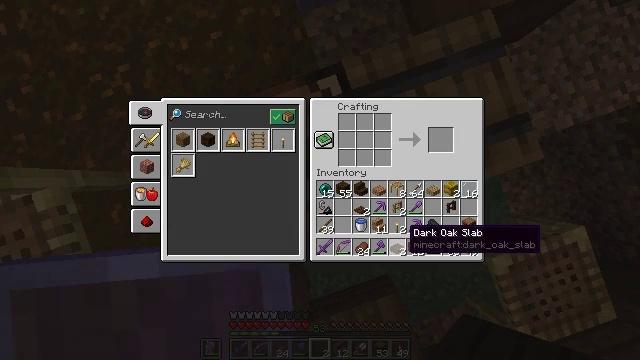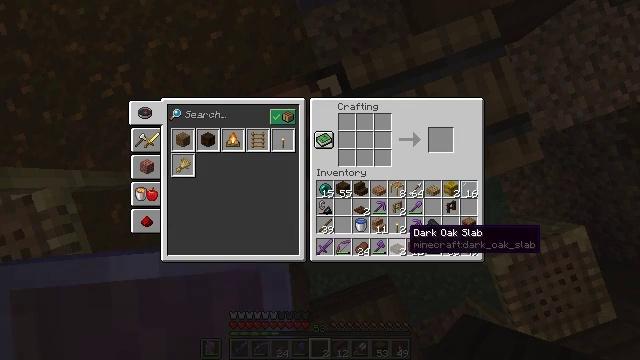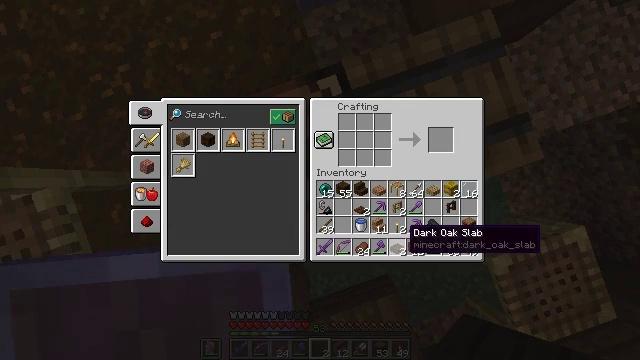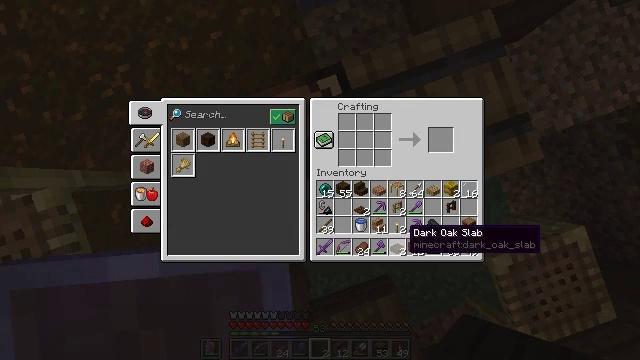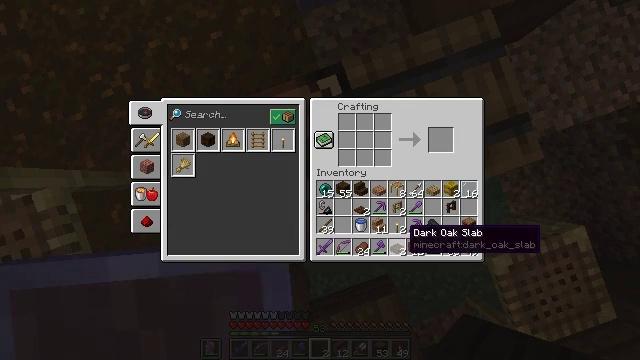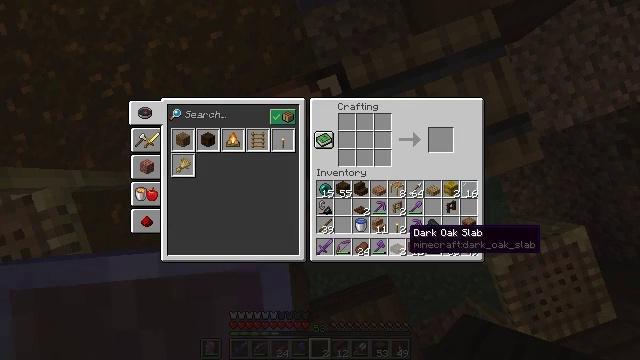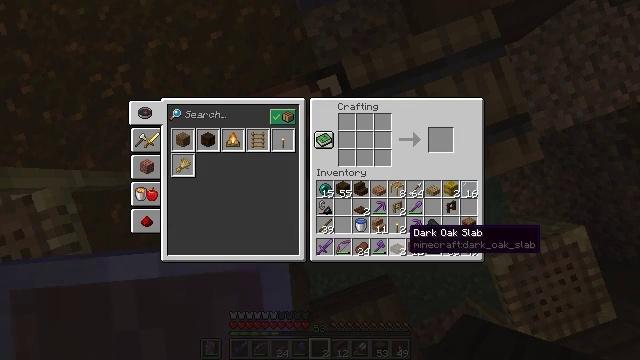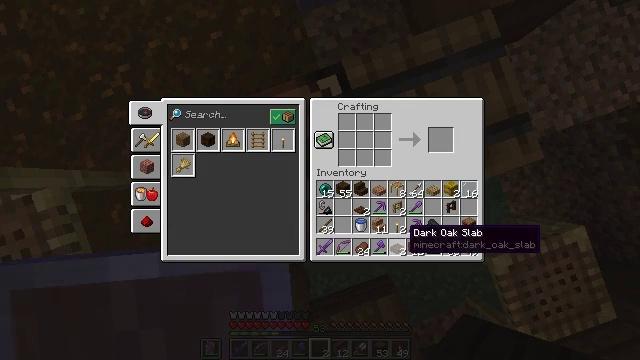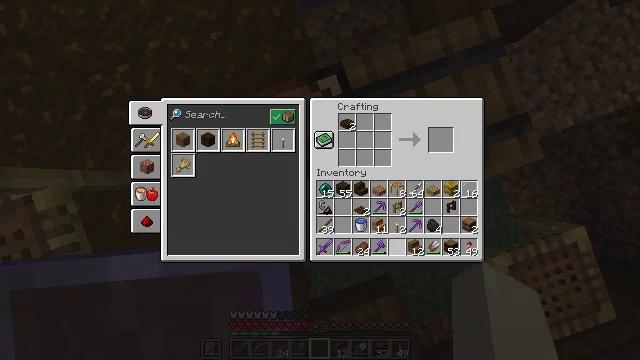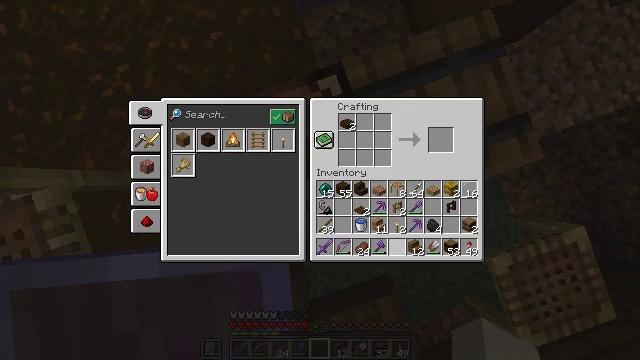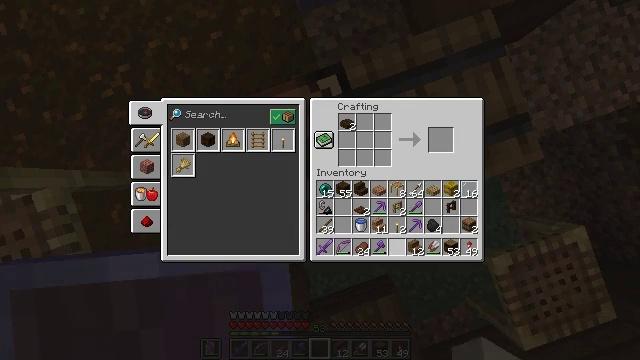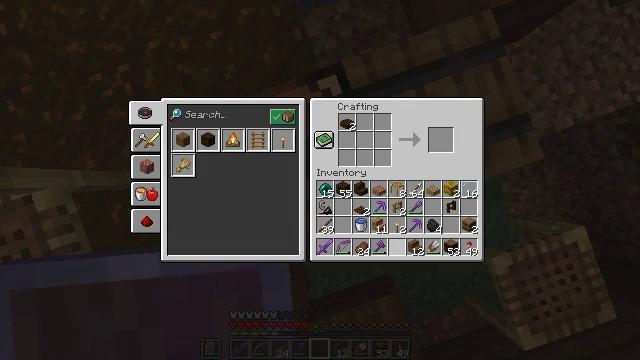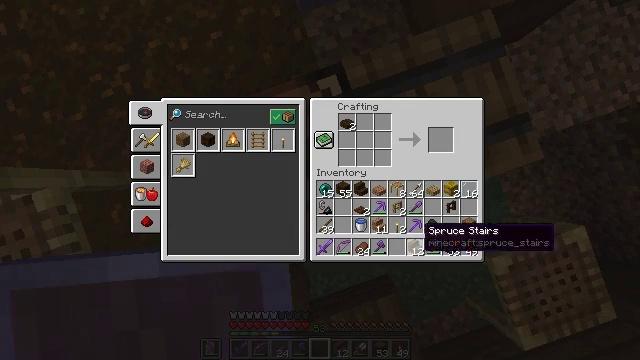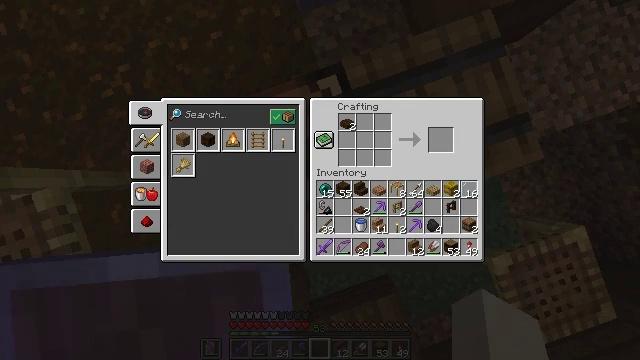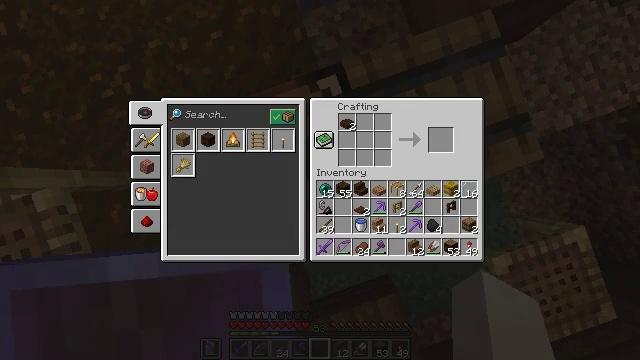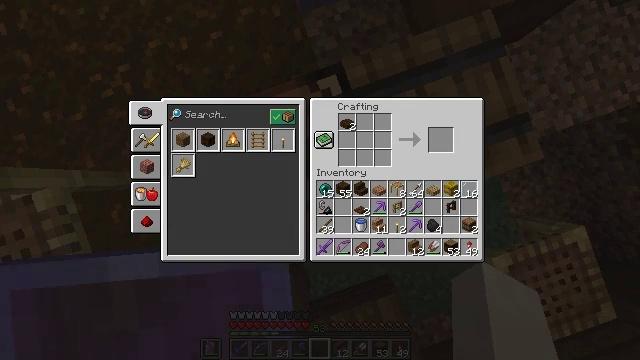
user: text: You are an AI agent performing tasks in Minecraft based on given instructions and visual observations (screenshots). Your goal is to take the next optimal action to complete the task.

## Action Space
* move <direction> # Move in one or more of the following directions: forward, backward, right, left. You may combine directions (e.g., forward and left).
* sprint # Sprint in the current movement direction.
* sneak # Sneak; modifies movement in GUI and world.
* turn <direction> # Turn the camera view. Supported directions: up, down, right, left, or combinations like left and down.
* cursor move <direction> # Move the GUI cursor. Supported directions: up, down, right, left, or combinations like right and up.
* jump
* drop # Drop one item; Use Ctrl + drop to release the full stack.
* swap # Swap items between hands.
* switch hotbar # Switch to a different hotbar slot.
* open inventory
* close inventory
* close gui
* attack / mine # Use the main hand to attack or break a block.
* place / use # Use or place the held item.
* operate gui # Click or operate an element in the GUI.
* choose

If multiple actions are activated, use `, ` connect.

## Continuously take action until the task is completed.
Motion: motion action
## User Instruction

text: Reclaim bookshelf materials.
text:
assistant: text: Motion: sneak
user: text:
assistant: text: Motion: sneak
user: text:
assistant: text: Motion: sneak
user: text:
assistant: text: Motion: sneak
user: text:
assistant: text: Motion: sneak
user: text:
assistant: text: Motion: sneak
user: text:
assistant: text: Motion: sneak
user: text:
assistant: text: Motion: sneak, attack / mine
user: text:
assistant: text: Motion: sneak, attack / mine
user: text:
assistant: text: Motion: sneak, attack / mine
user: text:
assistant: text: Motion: sneak
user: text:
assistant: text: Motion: sneak, turn right
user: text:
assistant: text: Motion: sneak, turn right
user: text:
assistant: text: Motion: sneak, turn right
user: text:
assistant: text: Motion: sneak, turn right
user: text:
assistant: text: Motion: sneak
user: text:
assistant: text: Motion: sneak
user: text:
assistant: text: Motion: sneak
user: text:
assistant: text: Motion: sneak, turn left
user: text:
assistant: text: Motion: sneak, turn left
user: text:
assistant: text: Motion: sneak
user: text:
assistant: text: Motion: sneak
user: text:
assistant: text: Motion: sneak
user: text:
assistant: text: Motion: sneak
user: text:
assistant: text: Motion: sneak
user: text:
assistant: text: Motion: sneak
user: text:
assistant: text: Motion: sneak
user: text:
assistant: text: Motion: sneak
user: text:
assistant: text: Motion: sneak
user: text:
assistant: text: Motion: sneak